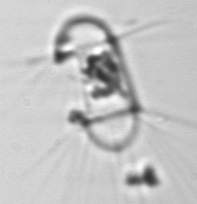
Label: Corethron_hystrix